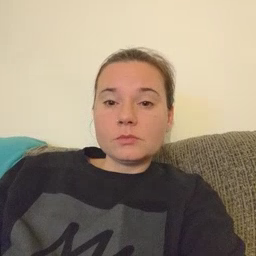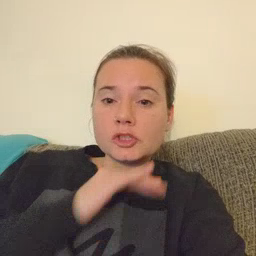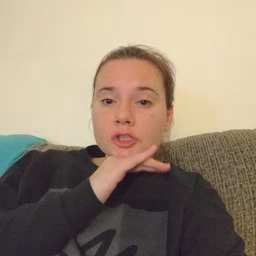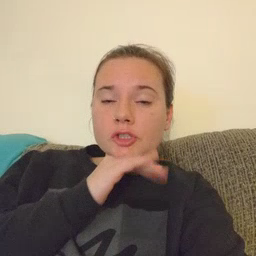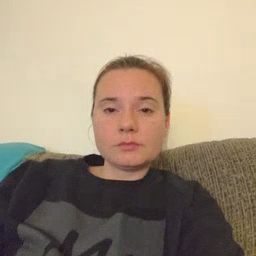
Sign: dirty